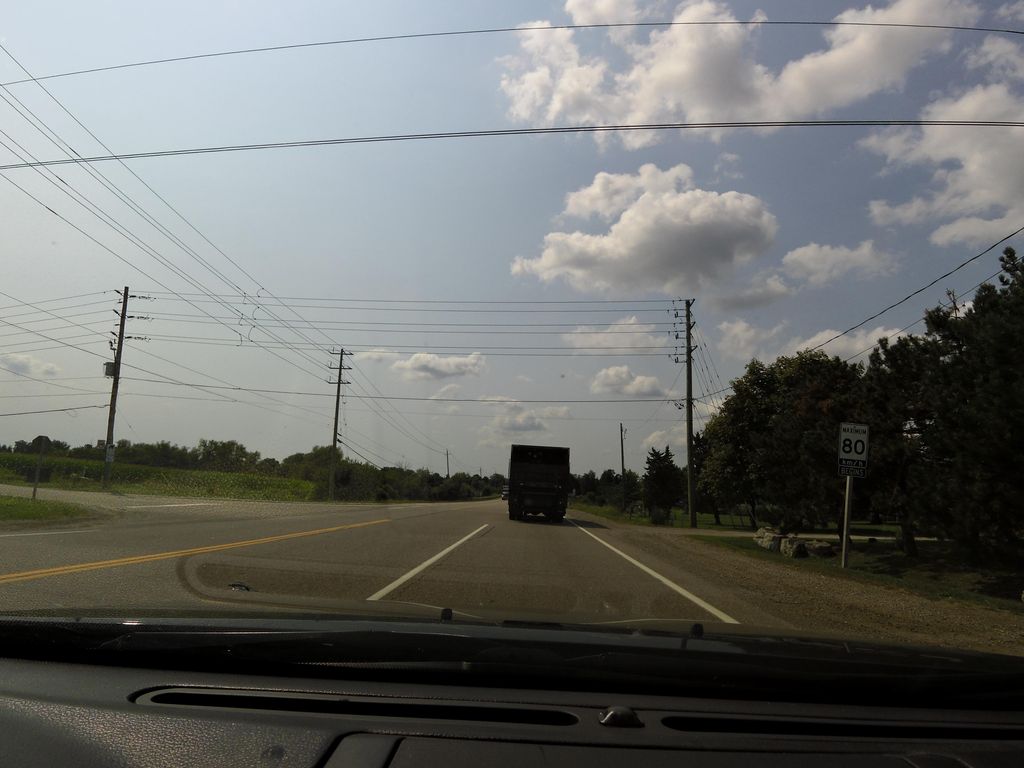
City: hamilton